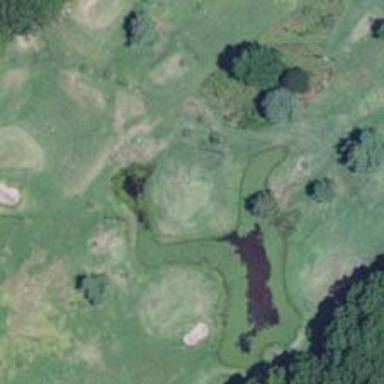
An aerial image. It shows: Golf hole.